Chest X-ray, AP view. Patient: 38 years old, sex F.
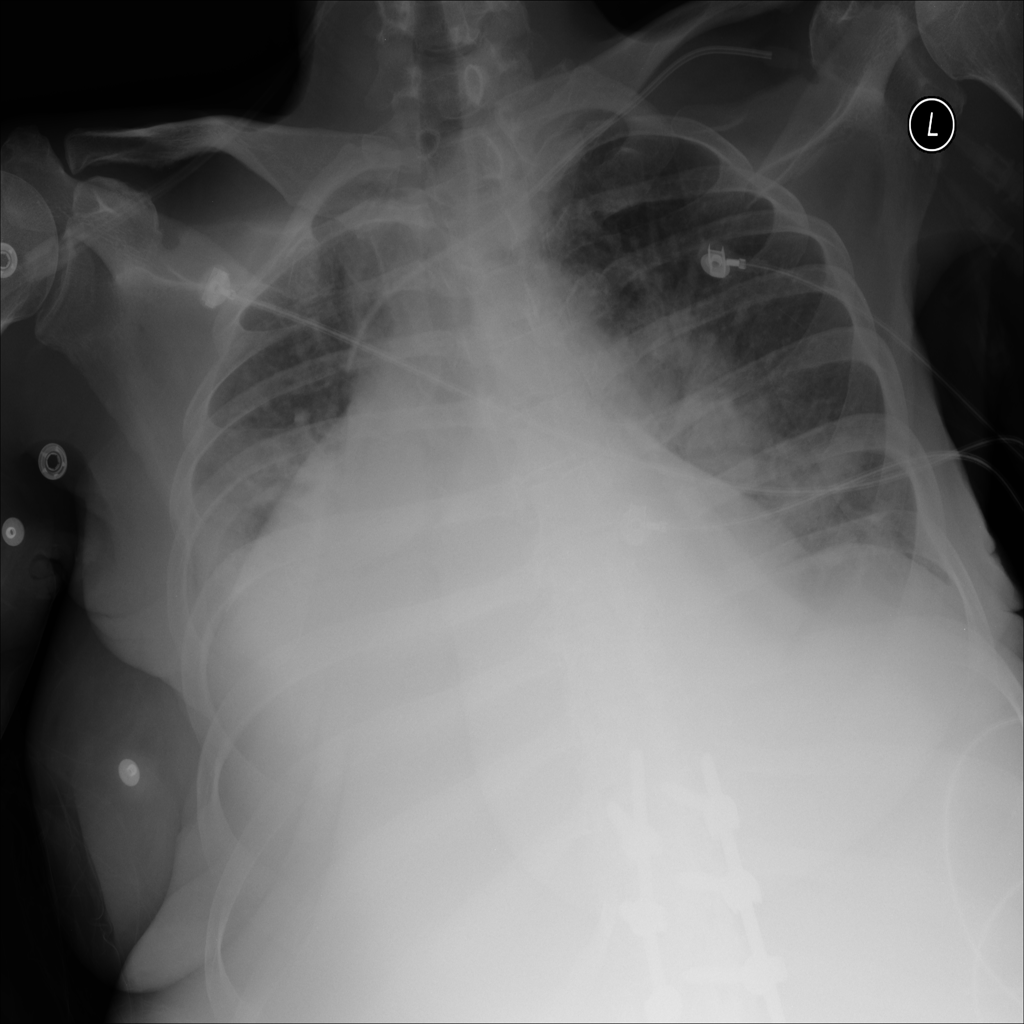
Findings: No Finding